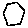
Label: hexagon